Question: I'm trying to use the 'ggplot2' package to create this plot. Currently, I know how to make this sort of plot only with the 'matplot()' function:
'''
matplot(t(security_paths[[3]]), type='l')
'''

The current input matrix 'security_paths[[3]]' is this, except with 30 columns instead of 15:
'''
V1 V2 V3 V4 V5 V6 V7 V8
result.2 100 99.37178 98.61707 98.98689 99.90287 100.04947 99.40548 101.40779
result.7 100 100.11730 99.59974 99.53214 100.19915 101.56142 101.75984 101.47623
result.2.1 100 100.50476 101.76885 102.49223 104.60058 104.77955 105.85920 105.75034
result.7.1 100 101.69973 101.41755 100.29977 100.24582 100.76930 100.92308 100.36429
result.2.2 100 98.53694 100.43020 100.44469 100.38406 99.97830 99.79855 99.11653
result.7.2 100 98.93675 97.90757 97.00043 97.97458 97.42952 95.74721 96.13461
result.2.3 100 98.80080 98.00636 99.07521 99.28543 99.87422 101.05531 100.83643
result.7.3 100 100.11288 99.70116 100.24362 100.40603 101.00101 101.00941 102.78160
result.2.4 100 99.34431 99.31093 100.05931 98.51813 98.16358 97.77950 98.66993
result.7.4 100 100.26578 101.02704 101.49346 102.44187 101.28351 101.22310 100.94201
V9 V10 V11 V12 V13 V14 V15
result.2 100.10401 100.06043 103.46456 105.82758 106.42934 108.01544 107.92772
result.7 102.92835 101.83701 100.98723 101.30874 102.94760 102.75872 103.40619
result.2.1 105.49117 106.64736 107.61651 108.06622 107.60332 107.10505 108.26500
result.7.1 101.06239 101.85163 103.28536 102.75925 101.97034 101.49260 100.95205
result.2.2 99.00879 97.64125 97.43550 96.66271 97.50641 96.30086 96.30059
result.7.2 95.99714 94.05973 95.44348 96.60735 94.97913 94.42340 93.57966
result.2.3 101.96880 103.12590 102.94677 104.25266 103.28532 101.56988 101.94995
result.7.3 102.68475 103.05124 103.07985 103.74680 103.46858 101.71314 100.02625
result.2.4 96.76381 97.58092 96.82826 96.00925 97.87556 98.61583 96.78436
result.7.4 100.37194 99.71654 100.32579 100.39055 100.44717 101.25647 101.86222
'''
How should I re-create the matplot graph using a plotting function in 'ggplot2'?
The given data does not match the graph but it's the same format.
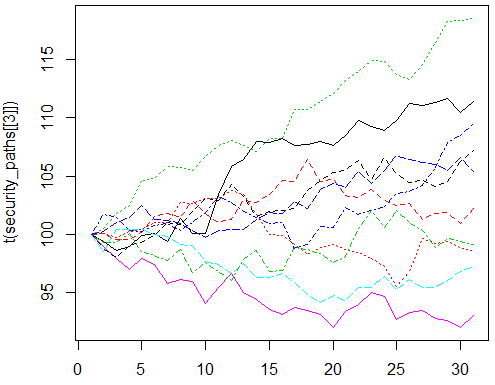
Answer: I didn't check to see if the others used 'dplyr' / 'tidyr' (if they did, someone pls tell me and I'll delete this and mark the question as a duplicate):
'''
dat <- read.table(text=" V1 V2 V3 V4 V5 V6 V7 V8
result.2 100 99.37178 98.61707 98.98689 99.90287 100.04947 99.40548 101.40779
result.7 100 100.11730 99.59974 99.53214 100.19915 101.56142 101.75984 101.47623
result.2.1 100 100.50476 101.76885 102.49223 104.60058 104.77955 105.85920 105.75034
result.7.1 100 101.69973 101.41755 100.29977 100.24582 100.76930 100.92308 100.36429
result.2.2 100 98.53694 100.43020 100.44469 100.38406 99.97830 99.79855 99.11653
result.7.2 100 98.93675 97.90757 97.00043 97.97458 97.42952 95.74721 96.13461
result.2.3 100 98.80080 98.00636 99.07521 99.28543 99.87422 101.05531 100.83643
result.7.3 100 100.11288 99.70116 100.24362 100.40603 101.00101 101.00941 102.78160
result.2.4 100 99.34431 99.31093 100.05931 98.51813 98.16358 97.77950 98.66993
result.7.4 100 100.26578 101.02704 101.49346 102.44187 101.28351 101.22310 100.94201")
library(dplyr)
library(tidyr)
library(ggplot2)
dat %>%
add_rownames() %>%
gather(reading, value, -rowname) %>%
group_by(rowname) %>%
mutate(x=1:n()) %>%
ggplot(aes(x=x, y=value, group=rowname)) +
geom_line(aes(color=rowname))
'''
<URL>